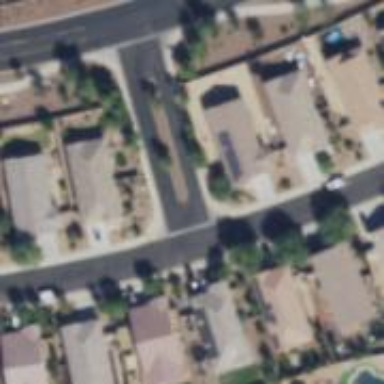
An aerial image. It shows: Smooth asphalt road in residential area.